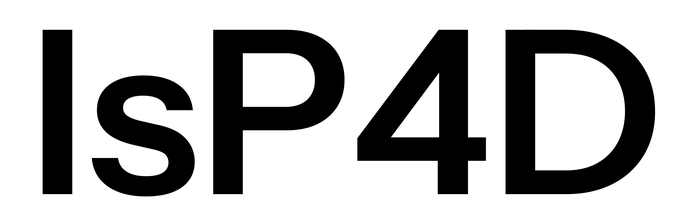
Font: InstrumentSans_SemiBold